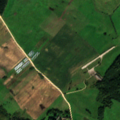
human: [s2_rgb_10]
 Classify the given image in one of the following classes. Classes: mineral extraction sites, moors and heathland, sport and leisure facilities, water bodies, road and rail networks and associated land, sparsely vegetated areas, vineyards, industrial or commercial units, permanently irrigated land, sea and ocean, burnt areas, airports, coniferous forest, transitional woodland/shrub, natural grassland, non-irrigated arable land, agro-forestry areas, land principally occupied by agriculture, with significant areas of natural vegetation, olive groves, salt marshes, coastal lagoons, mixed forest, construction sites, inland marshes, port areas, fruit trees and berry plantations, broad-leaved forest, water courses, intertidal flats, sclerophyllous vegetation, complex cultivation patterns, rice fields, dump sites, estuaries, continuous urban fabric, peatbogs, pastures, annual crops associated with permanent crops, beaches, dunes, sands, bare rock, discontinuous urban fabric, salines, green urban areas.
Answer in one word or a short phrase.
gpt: non-irrigated arable land, pastures, complex cultivation patterns, land principally occupied by agriculture, with significant areas of natural vegetation, broad-leaved forest, mixed forest